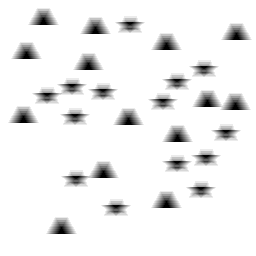
Squares: 0
Triangles: 14
Stars: 14
Total shapes: 28